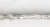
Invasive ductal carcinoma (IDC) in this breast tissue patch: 0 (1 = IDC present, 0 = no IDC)